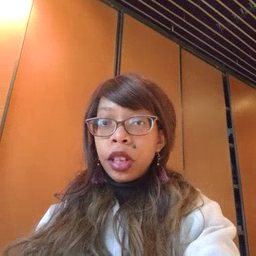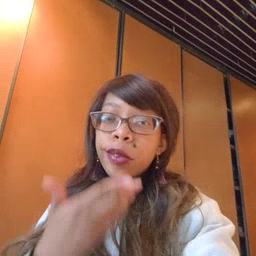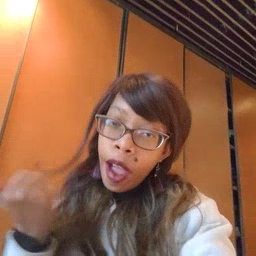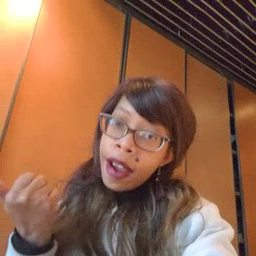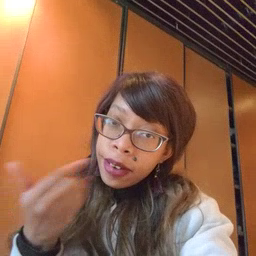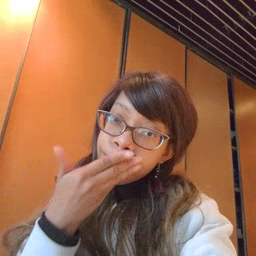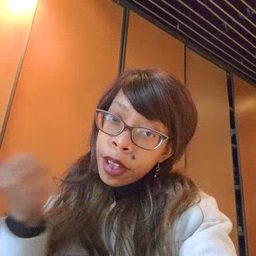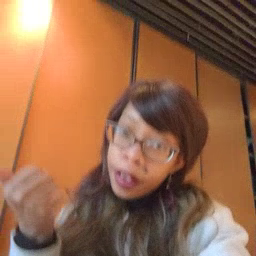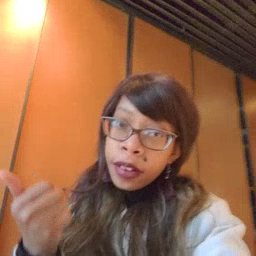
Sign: better